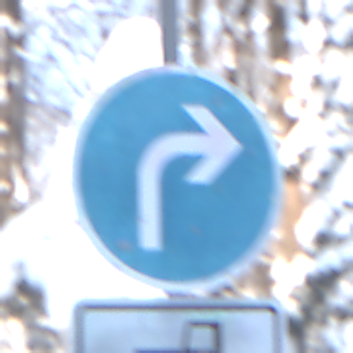
Verkehrszeichen: VorgeschriebeneFahrtrichtungRechts
Zusatzzeichen unten: MehrspurigeFahrzeugeFrei8
Umgebung: Outdoor, Nature
Tageszeit: MorningAfternoon
Wetter: Clear
Licht: Natural
Jahreszeit: Winter
Kontrast: LowContrast